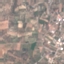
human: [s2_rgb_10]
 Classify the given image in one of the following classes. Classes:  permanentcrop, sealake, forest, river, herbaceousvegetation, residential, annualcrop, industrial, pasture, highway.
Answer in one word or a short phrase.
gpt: PermanentCrop